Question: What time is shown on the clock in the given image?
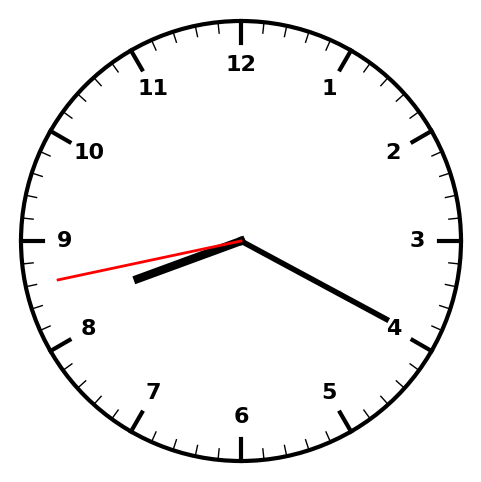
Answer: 08:19:43